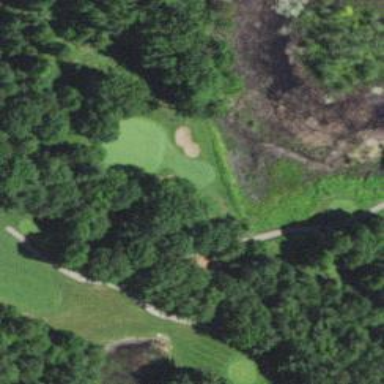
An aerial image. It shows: Path for both roads and golfers.